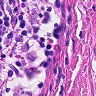
Metastatic tissue present: no